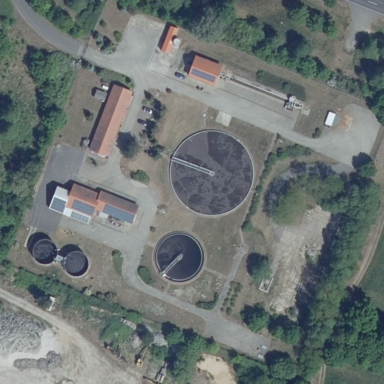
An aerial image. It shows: Wastewater plant.